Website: apple
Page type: customer-info-address
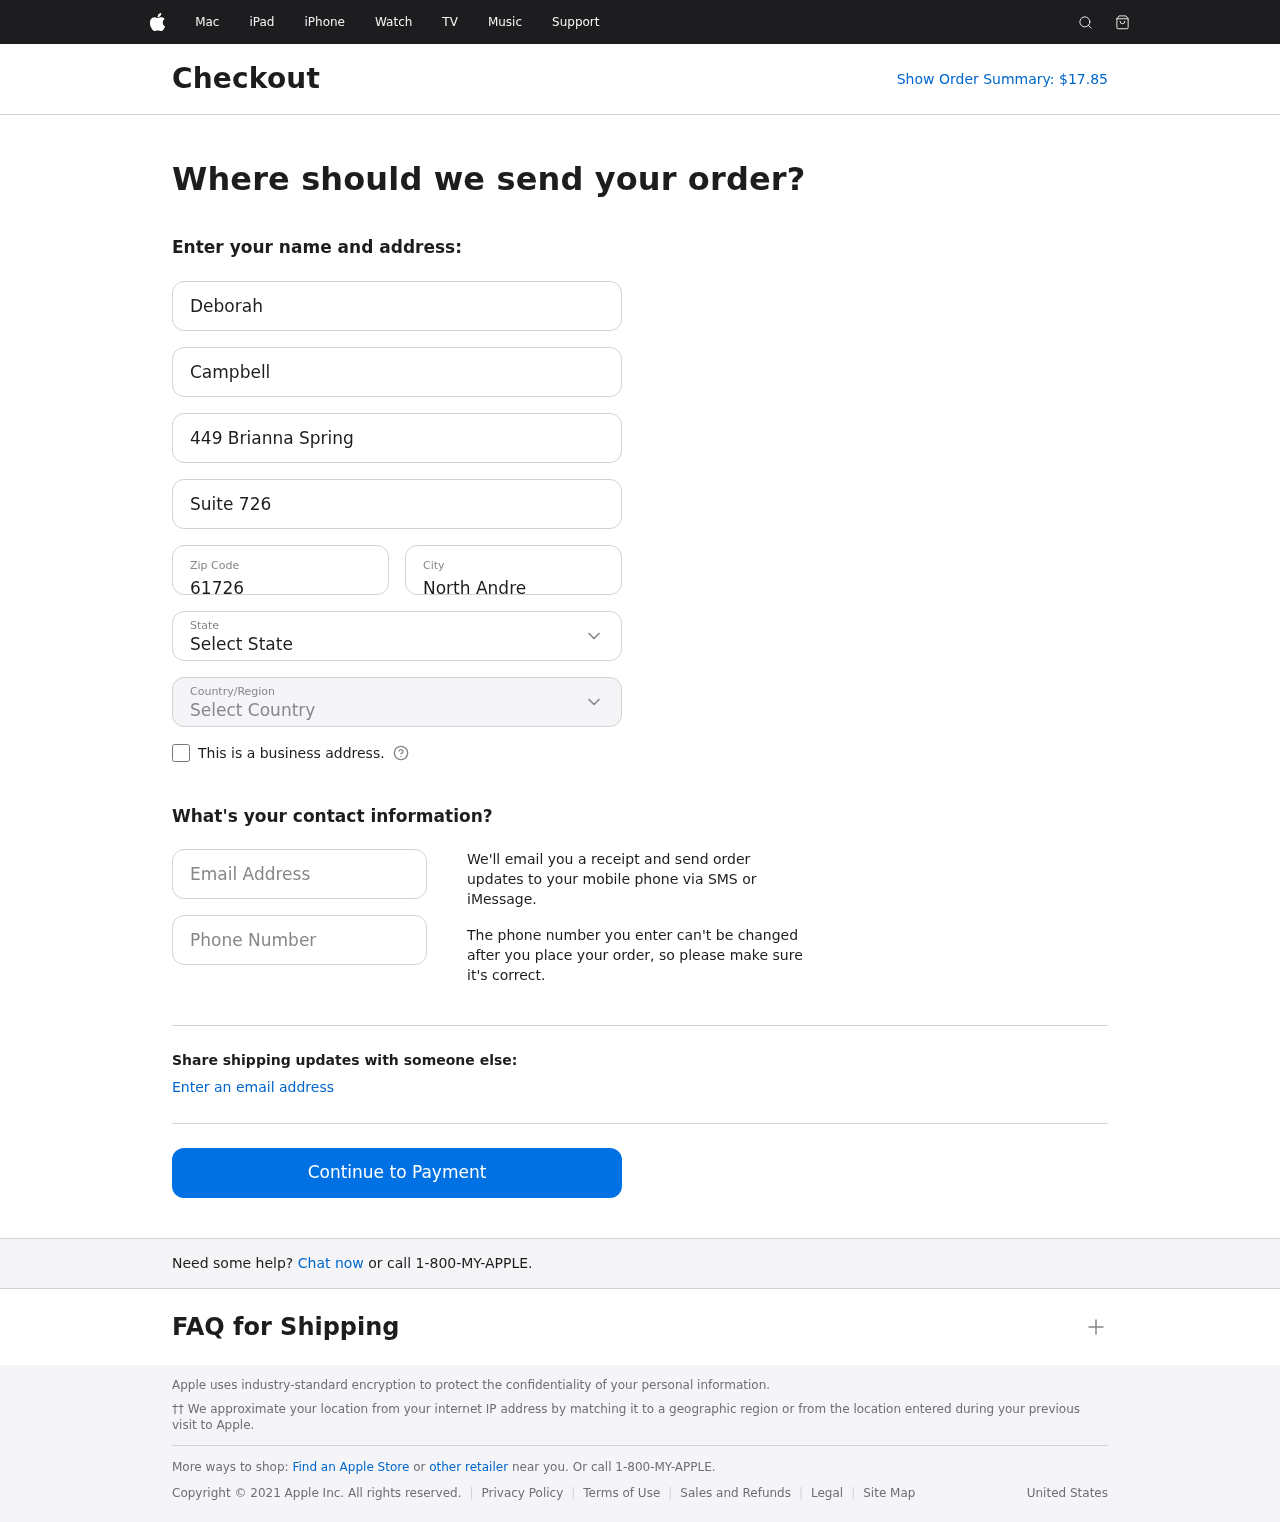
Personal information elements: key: PII_CITY
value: North Andre
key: PII_COUNTRY
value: United States
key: PII_EMAIL
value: dcampbell@gmail.com
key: PII_FIRSTNAME
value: Deborah
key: PII_LASTNAME
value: Campbell
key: PII_PHONE
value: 7734395206
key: PII_POSTCODE
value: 61726
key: PII_STATE
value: New Hampshire
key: PII_STREET
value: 449 Brianna Spring
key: PII_STREET2
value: Suite 726
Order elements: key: ORDER_TOTAL
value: Show Order Summary: $17.85